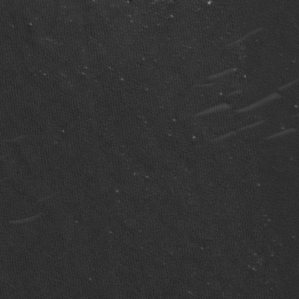
Label: non_frost